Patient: sex F, age 31
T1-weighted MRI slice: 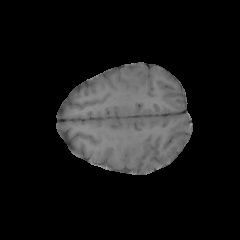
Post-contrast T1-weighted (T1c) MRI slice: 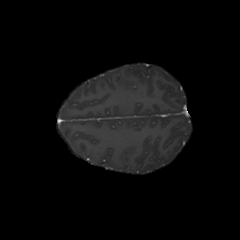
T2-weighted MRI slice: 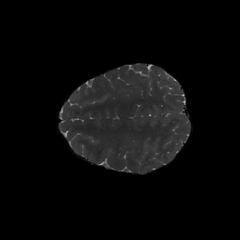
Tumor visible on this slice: no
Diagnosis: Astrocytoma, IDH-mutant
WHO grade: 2